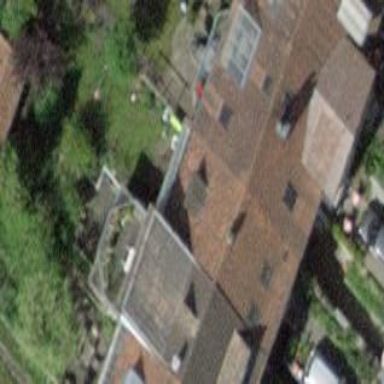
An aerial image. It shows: Terrace building.